Question: I have a line graph that I'm making using 'matplotlib'. I'm trying to add a fill behind the line such that the filled area is from 'current_val - standard_deviation' to 'current_val + standard deviation'. So far I've read the documentation and I was originally getting a fill line only at the y-intercept of the first coordinate.
My code is currently as follows:
'''
data_field = 'Mean'
row_index = 'Rvolt'
x_axis = buckets
y_axis = df_result.loc[df_result.index.isin([row_index]) & df_result['Bucket'].between(1, 144), data_field].tolist()
plt.plot(x_axis, y_axis)
plt.xlabel("Bucket Spans")
plt.ylabel(data_field + " values for " + row_index)
#plt.fill(x_axis, y_axis)
plt.show()
'''
How do I get it such that my graph eventually looks a little bit like
For further disclosure, my x & y axes are lists.
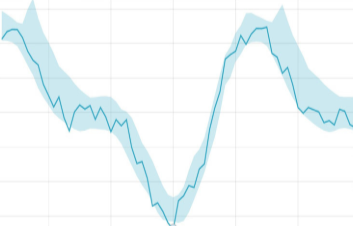
Answer: Assuming your y_axis value is a 'numpy' array. Otherwise you'll have to manually add / subtract the standard deviation from the y_axis variable using a for loop.
'''
plt.fill_between(x, y_axis - standard_deviation, y_axis + standard_deviation)
'''